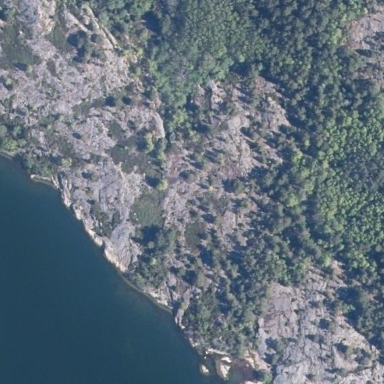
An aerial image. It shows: Landscape dominated by bare rock.